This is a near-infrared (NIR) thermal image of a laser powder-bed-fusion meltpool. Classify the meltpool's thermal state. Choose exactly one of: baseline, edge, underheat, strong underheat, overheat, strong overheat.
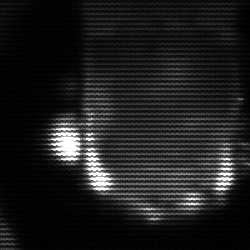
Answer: baseline